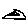
Label: triangle